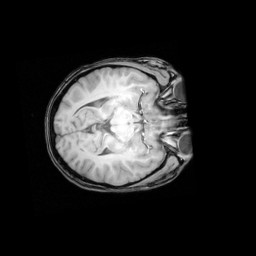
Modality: T1w
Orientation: axial
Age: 23
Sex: female
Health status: healthy
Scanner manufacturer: philips
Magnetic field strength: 3 T
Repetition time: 0.012 s
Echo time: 0.0037 s